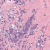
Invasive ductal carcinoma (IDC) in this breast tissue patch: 1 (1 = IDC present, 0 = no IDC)